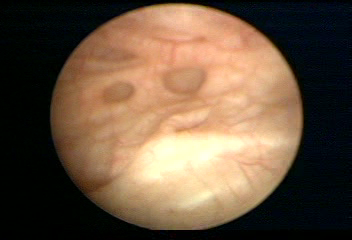
Modality: WLC
Class: Normal mucosa
Bladder cancer association: No